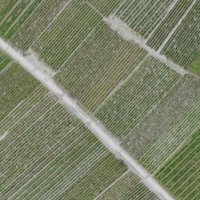
EUNIS habitat code: 40
Species observed at this site:
Datura stramonium